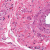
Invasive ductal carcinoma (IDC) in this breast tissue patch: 0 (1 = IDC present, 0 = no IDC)